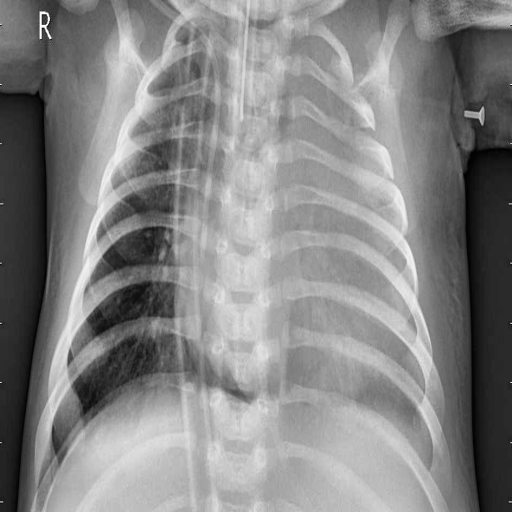
Finding: PNEUMONIA